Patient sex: M
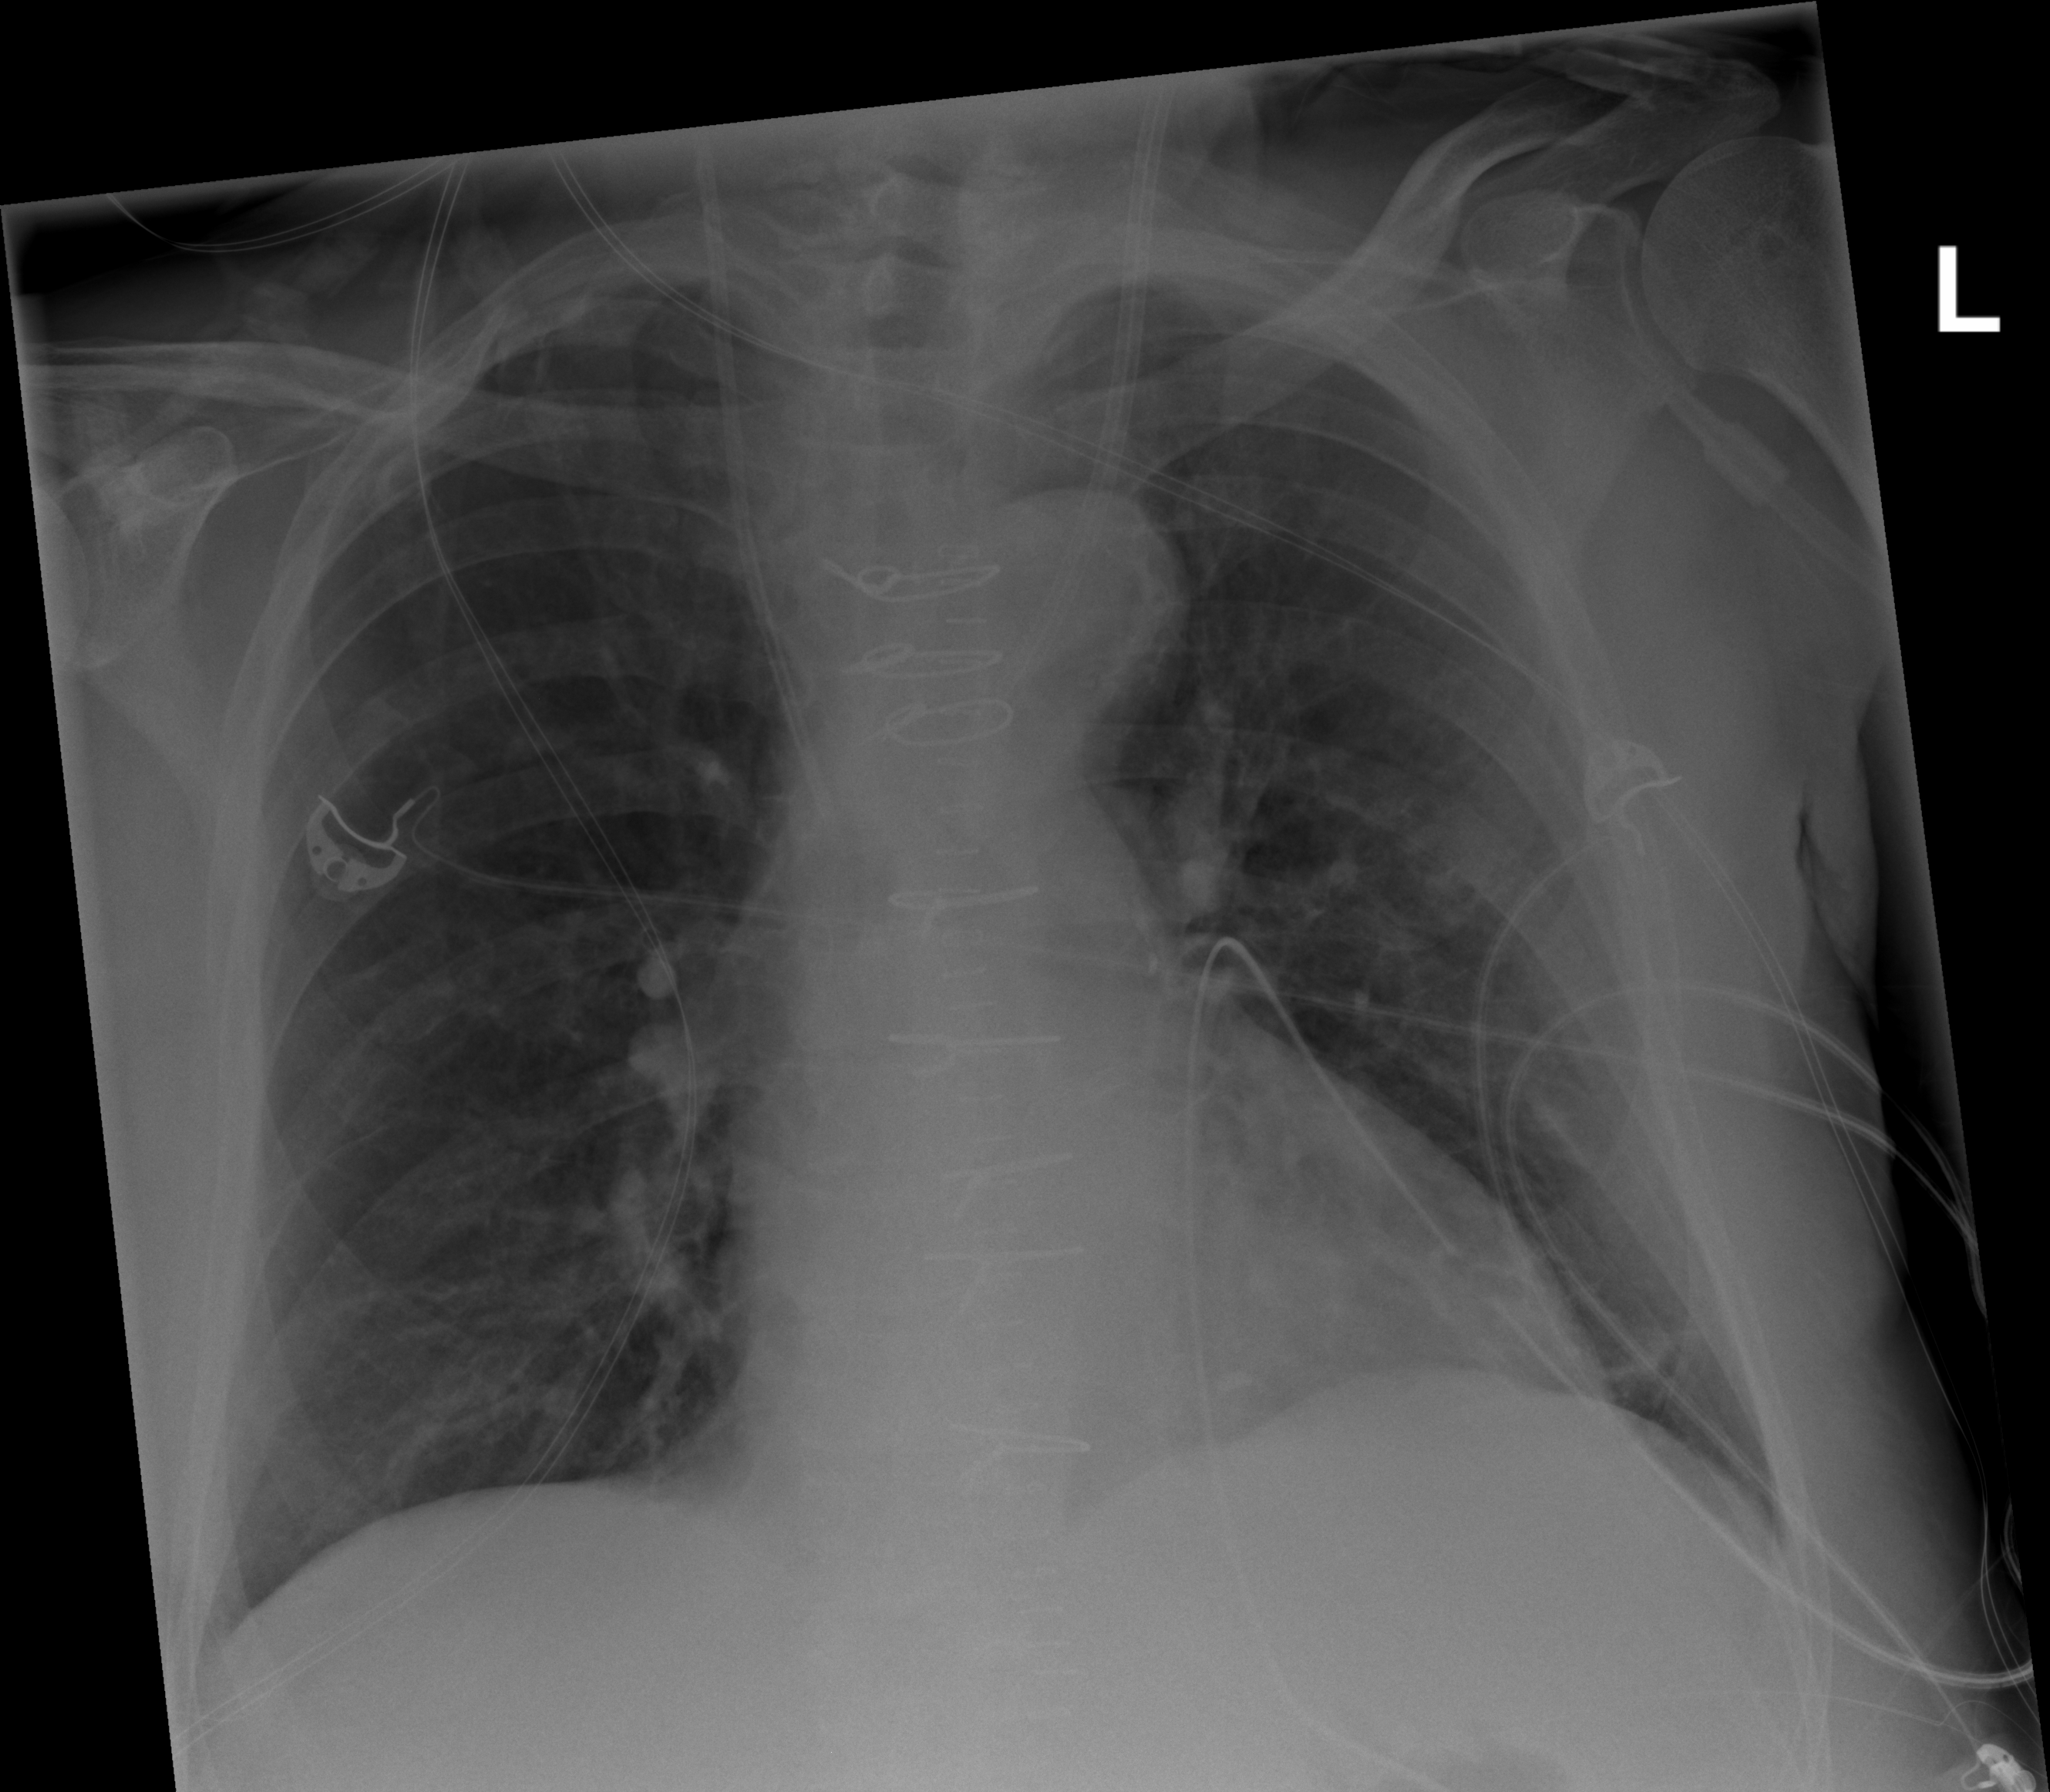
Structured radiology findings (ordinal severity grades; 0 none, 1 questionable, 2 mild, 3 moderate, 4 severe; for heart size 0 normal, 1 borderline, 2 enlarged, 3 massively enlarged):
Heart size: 0
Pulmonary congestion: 0
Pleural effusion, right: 0
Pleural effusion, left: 2
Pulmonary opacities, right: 0
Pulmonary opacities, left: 0
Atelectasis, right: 2
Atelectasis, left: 2